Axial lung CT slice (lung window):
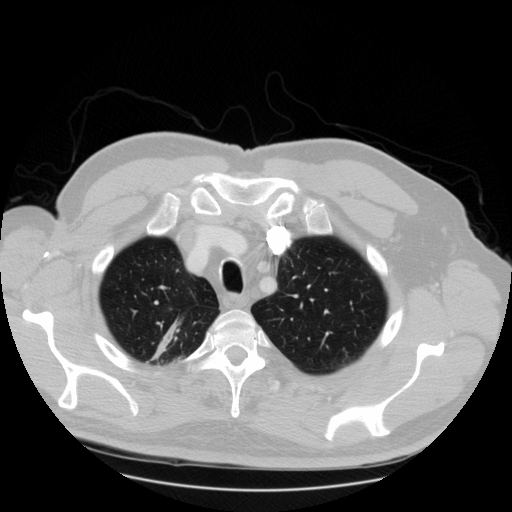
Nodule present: no